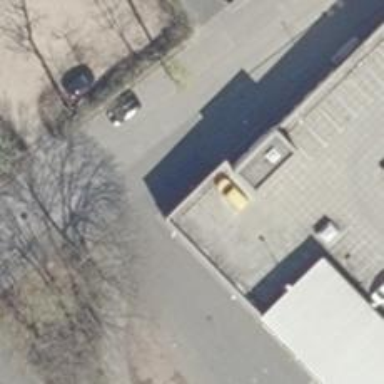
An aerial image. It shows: The entrance to rooftop parking area.